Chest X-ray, AP view. Patient: 45 years old, sex M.
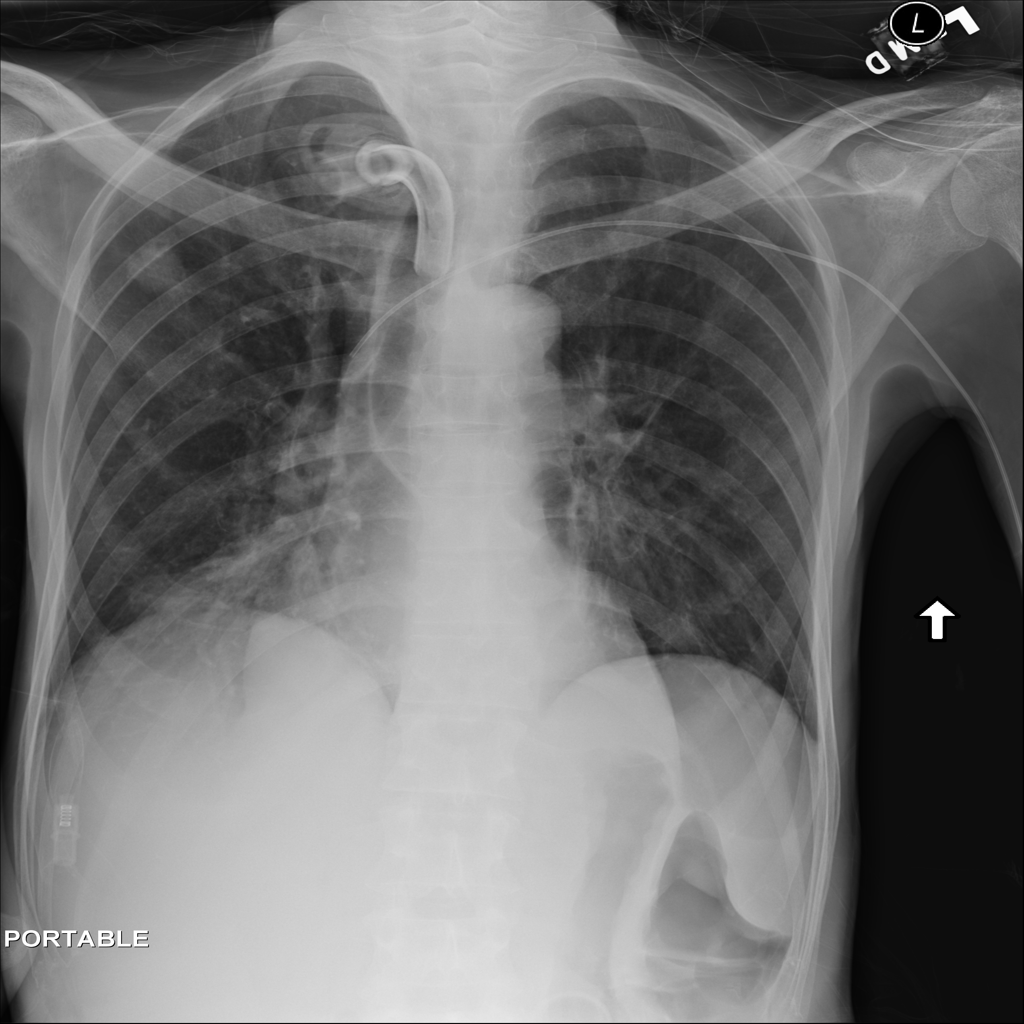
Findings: Consolidation